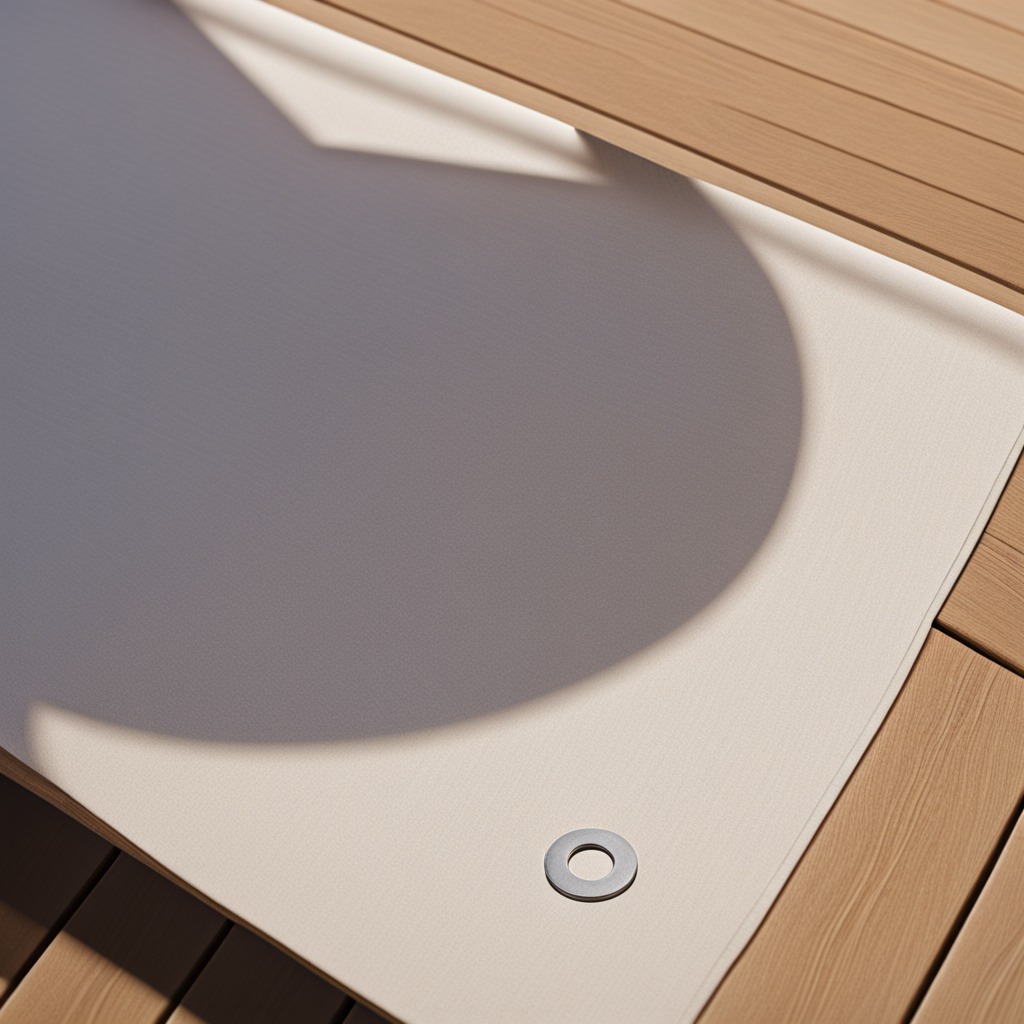
A flat metal washer lying on a wooden table in an outdoor workshop during daytime bright natural light soft shadows worn but beneath the cloth.